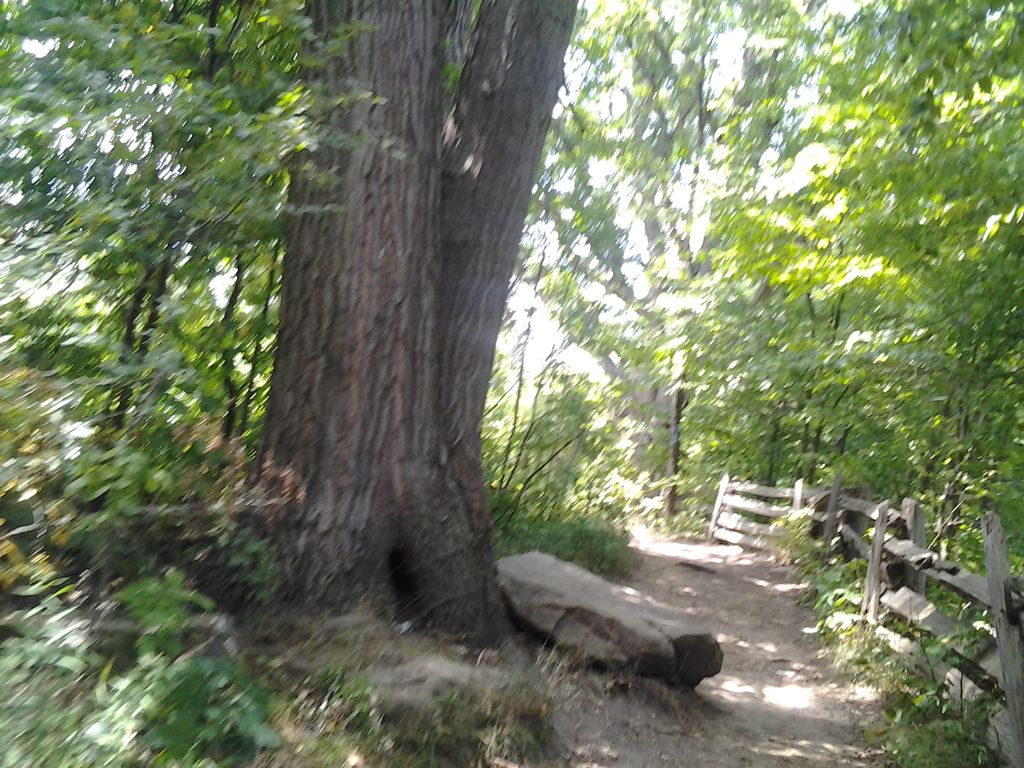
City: hamilton